Aerial crown-view tile of a tropical tree (Barro Colorado Island, Panama), acquired 20240918:
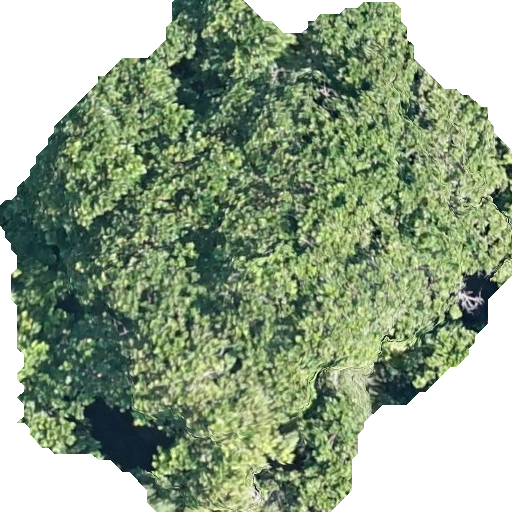
Species: Anacardium excelsum
GBIF accepted scientific name: Anacardium excelsum
Crown area: 313.035 m²